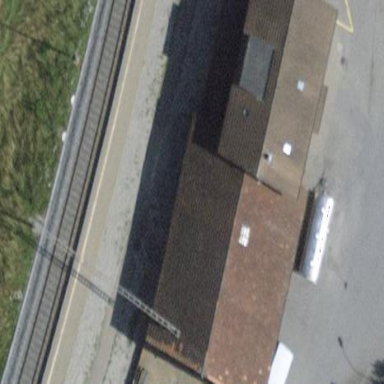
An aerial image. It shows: Transportation building.